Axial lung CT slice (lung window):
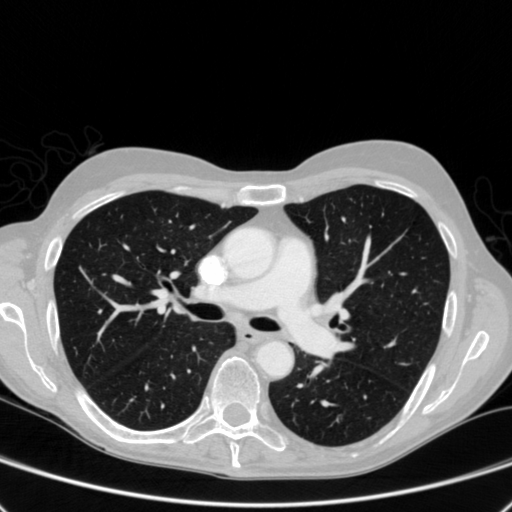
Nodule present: no